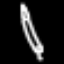
Label: pencil